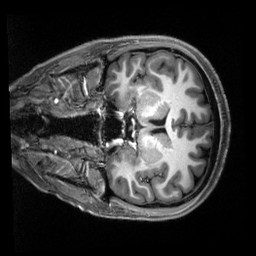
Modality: T1w
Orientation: coronal
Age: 19
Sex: female
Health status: healthy
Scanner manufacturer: siemens
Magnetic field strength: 3 T
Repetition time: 2.5 s
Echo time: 0.00222 s